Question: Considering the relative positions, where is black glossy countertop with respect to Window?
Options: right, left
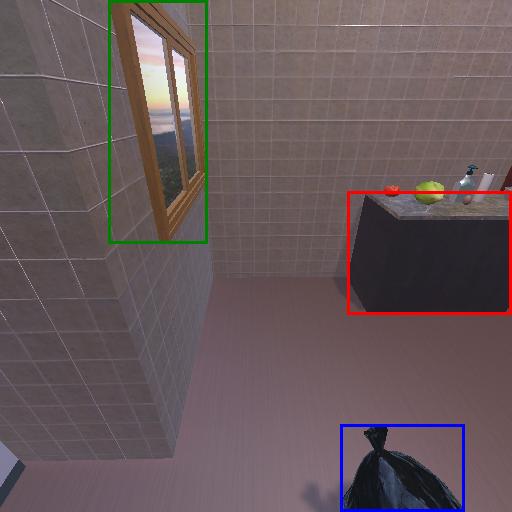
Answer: right